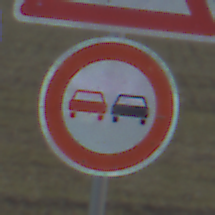
Verkehrszeichen: Ueberholverbot
Zusatzzeichen oben: KurveLinks
Umgebung: Outdoor, RoadRail
Tageszeit: SunriseSunset
Wetter: PartlyCloudy
Licht: Natural
Jahreszeit: NotSpecified
Kontrast: LowContrast